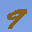
Label: 9